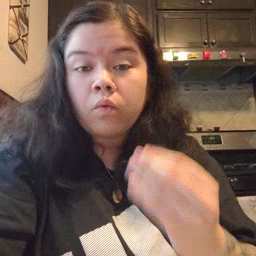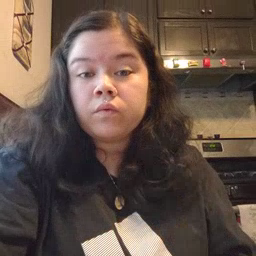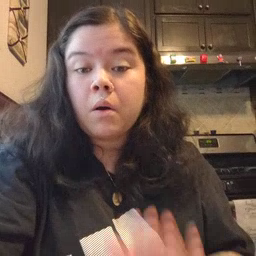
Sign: wolf